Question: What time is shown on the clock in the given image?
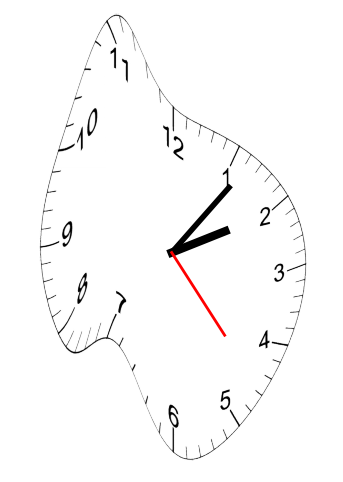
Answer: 02:06:23